Question: I've been trying to find the php.ini file. I ran phpinfo() and the location shows as: C:\WINDOWS. In the Windows folders there are only php.ini-info and php.ini-recommended files.
Could the file be in another location?
I need to configure the file so I can get a contact form on a website working. (Set smtp settings). Version is: PHP 5.0.4 running on Windows NT.
If there is another way to send the contact form fields to an email, I would consider that.
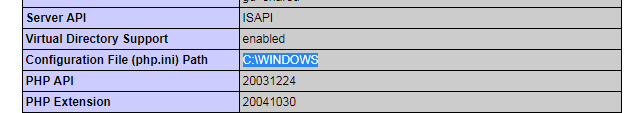
Answer: This doesn't neccessarily mean it's from that dir, it just means it's in that dir. And there's no such file there. No biggie -- typically you'd just copy 'php.ini-recommended' to 'php.ini' and edit as desired for your tastes.
Note: relying on local mail delivery is usually a pain, especially for Windows where you don't normally have an SMTP service handy. I'd recommend using a mail service API like Mailgun instead. It will give you all sorts of nice features like reporting and bounce detection.
> Version is: PHP 5.0.4 running on Windows NT.
Er, really? That is legitimately ancient and almost certainly full of security issues. You'll probably want to upgrade / replace it ASAP.